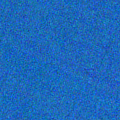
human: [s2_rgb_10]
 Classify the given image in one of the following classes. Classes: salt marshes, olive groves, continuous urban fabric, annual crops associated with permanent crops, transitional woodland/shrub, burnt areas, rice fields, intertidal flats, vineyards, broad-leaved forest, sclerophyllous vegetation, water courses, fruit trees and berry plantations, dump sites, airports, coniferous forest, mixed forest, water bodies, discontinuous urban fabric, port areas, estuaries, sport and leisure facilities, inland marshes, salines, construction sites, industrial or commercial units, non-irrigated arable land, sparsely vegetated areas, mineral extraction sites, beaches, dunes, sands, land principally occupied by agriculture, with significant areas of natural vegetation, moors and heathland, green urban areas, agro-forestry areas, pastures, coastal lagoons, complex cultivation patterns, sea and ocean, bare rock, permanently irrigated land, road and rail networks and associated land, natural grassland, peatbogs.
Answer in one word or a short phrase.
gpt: sea and ocean